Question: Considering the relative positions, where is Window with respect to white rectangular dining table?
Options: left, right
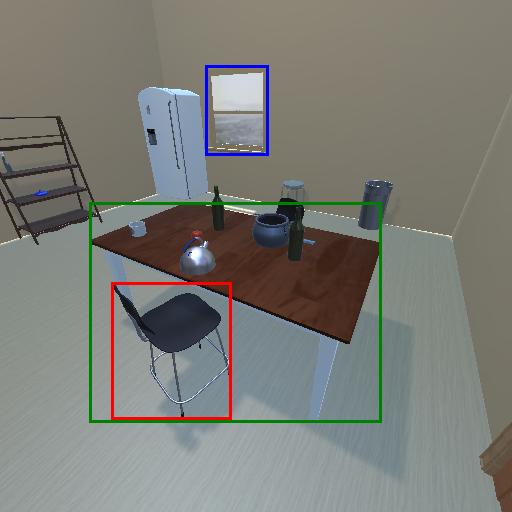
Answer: left